Field crop: maize
Growth stage: 2
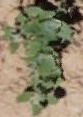
Species: chenopodium